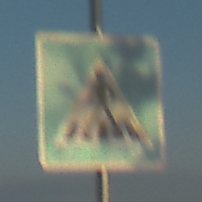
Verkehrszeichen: FussgaengerueberwegRechts
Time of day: SunriseSunset
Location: Outdoor (Beach)
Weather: Clear
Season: NotSpecified
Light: Natural